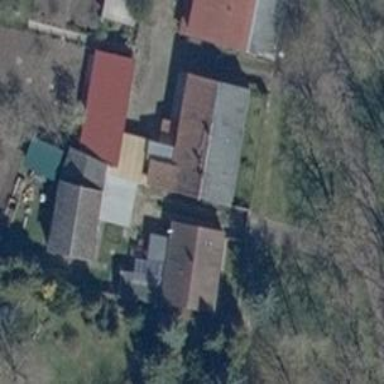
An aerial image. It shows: Simple and straightforward house.